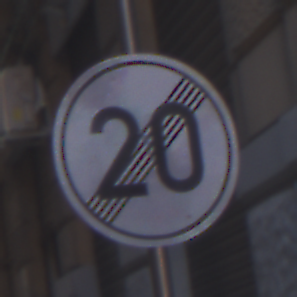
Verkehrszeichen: EndeGeschwindigkeit20
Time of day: MorningAfternoon
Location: Outdoor (Urban)
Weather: PartlyCloudy
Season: NotSpecified
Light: Natural